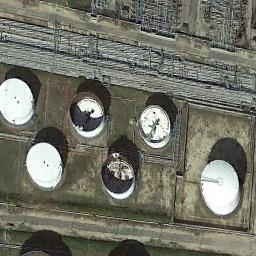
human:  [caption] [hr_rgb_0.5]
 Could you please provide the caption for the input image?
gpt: There are many storage tanks of different sizes .

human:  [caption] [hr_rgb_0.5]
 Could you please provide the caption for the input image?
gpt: There are six white storage tanks on the bare land .

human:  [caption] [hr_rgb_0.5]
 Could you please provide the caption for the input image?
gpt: There are several neatly arranged large and many pipelines in the factory .

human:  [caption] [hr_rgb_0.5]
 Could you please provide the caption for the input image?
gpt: There are several rows of buildings next to these storage tanks .

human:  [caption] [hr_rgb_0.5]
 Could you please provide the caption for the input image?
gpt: There are several white storage tanks .